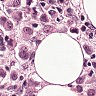
Metastatic tissue present: yes